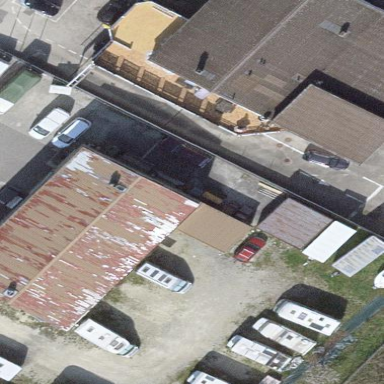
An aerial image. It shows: Industrial building.